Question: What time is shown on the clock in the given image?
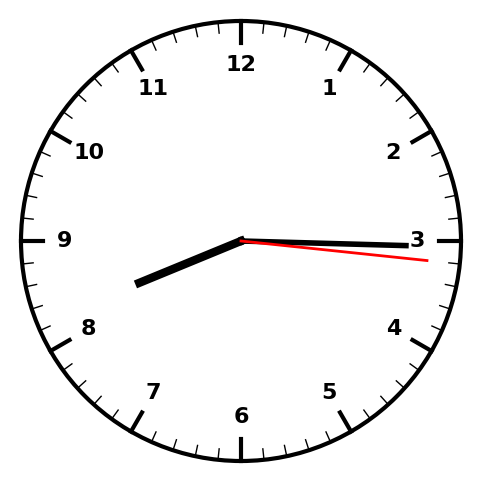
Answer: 08:15:16